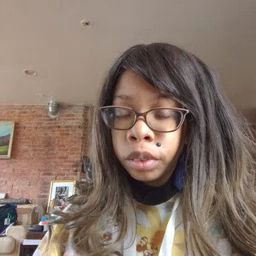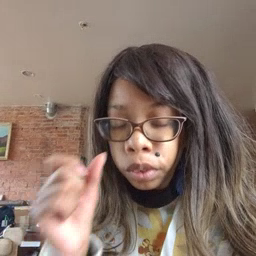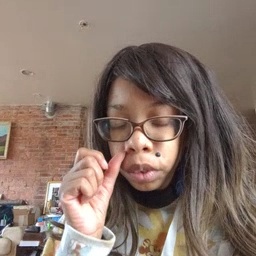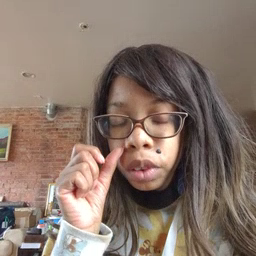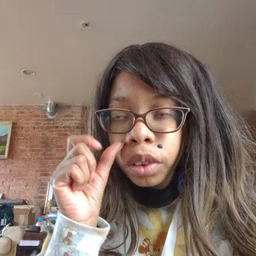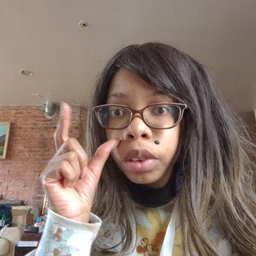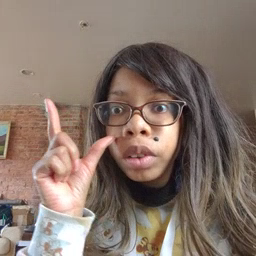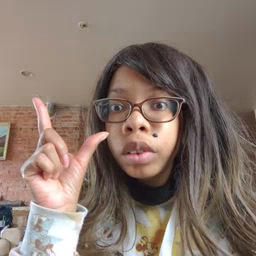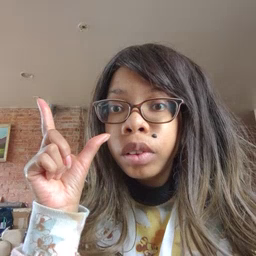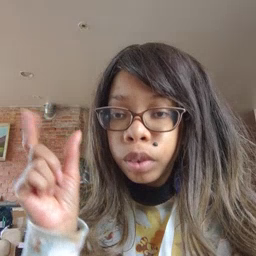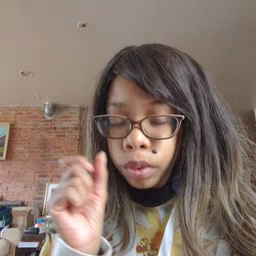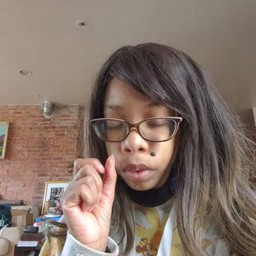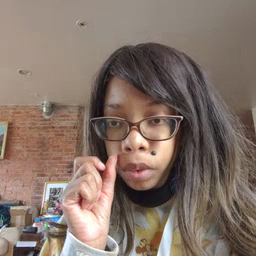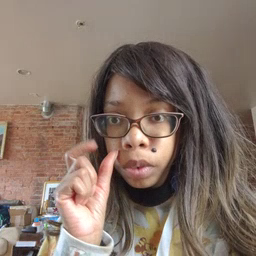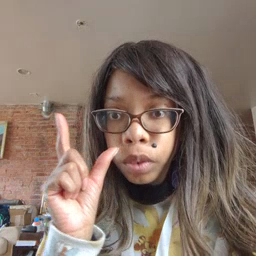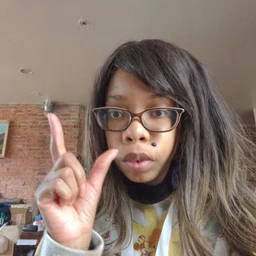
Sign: wake